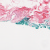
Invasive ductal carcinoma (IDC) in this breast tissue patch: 0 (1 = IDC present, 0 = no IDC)